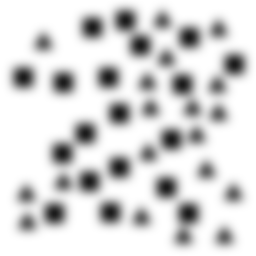
Squares: 19
Triangles: 19
Stars: 0
Total shapes: 38